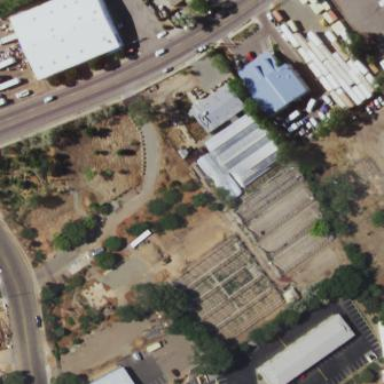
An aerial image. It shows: Plant nursery area.